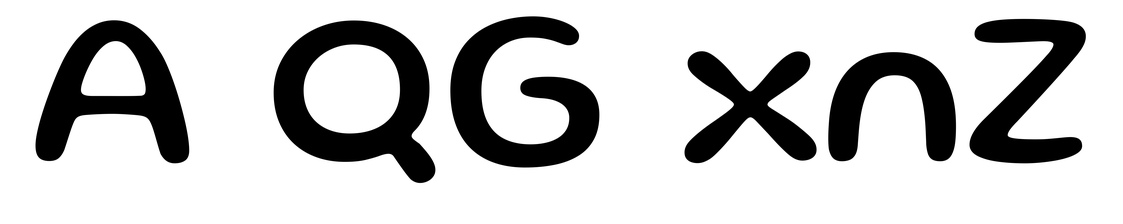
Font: Gluten_Regular